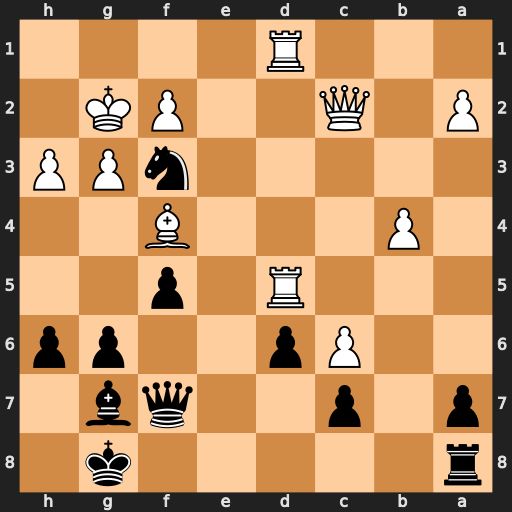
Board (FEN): r5k1/p1p2qb1/2Pp2pp/3R1p2/1P3B2/5nPP/P1Q2PK1/3R4
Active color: b
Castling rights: -
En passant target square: -
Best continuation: Qxd5 Rxd5 Ne1+ Kf1 Nxc2